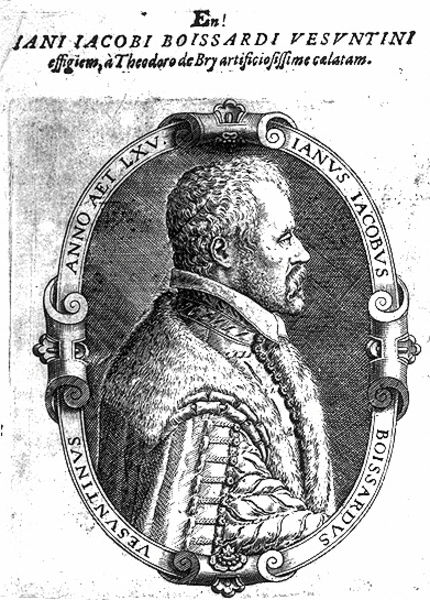
Titel: Bildnis des Johann Jakob Boissard
Künstler: Theodor de Bry
Institution: (Seriendruck)
Schlagwörter: mann, weiß, grau, haar, nase, ohr, profil, schwarz, bart, jacke, schnurrbart, kragen, pelz, rahmen, bildnis, portrait, porträt, auge, mantel, locken, renaissance, oval, fell, schrift, seitlich, grafik, graphik, schattierung, bischof, fancy, white, black, collar, france, gray, hair, kartusche, nose, painting, sleeve, yellow, inschrift, zahlen, ornamente, verzierung, print, robe, ring, name, medaillon, druck, druckgrafik, radierung, stich, portait, seite, schwarzweiß, text, zeitung, buchstaben, überschrift, backenbart, herrscher, fürst, rom, buchdruck, wappen, pelzkragen, profile, schwarzw, voluten, man, halb, wams, ear, head, armor, eyes, helmet, male, scroll, side, schnecke, emblem, kupferstich, black and white, frame, trim, chin, fur, etching, beard, french, curls, jacket, writing, letters, legende, profilansicht, person, clothes, shoulder, vest, latein, lateinisch, umschrift, ears, engraving, circle, eye, lips, jakob, seriendruck, kreuzschraffur, schaube, jacobus, anno, rollwerk, round, profilbildnis, shrift, latin, jacob, frankreich, französisch, mustache, short, words, year, latien, iacobi, boissardi, boissardus, iacobus, janus jacobus boissardus, vesuntinus, curly hair, boissard, title, powerful, 65, wrting, sankt, illustation, ianus, iacobvs, janus jacobus, in the year 64, lxv, jabobus, anno aet lxv, janus, theodoro de bry, signum, effigy, lanus, jacobus boissardus, cblack, iani jacobi, jacobi, vesvntini, earianvs, boissardvs